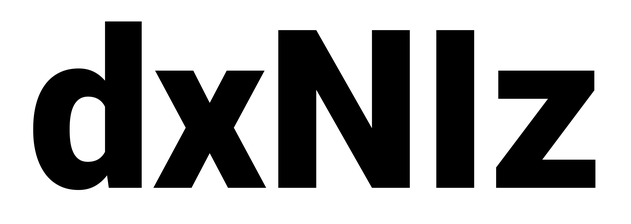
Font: Roboto_Black